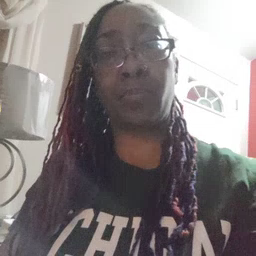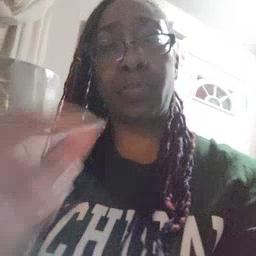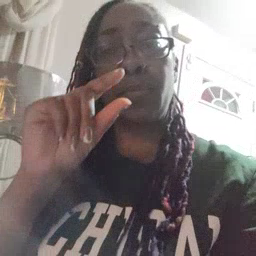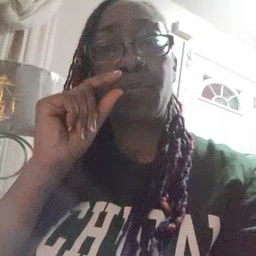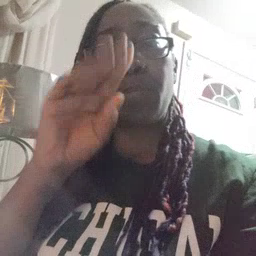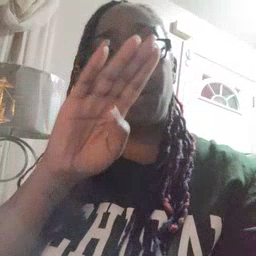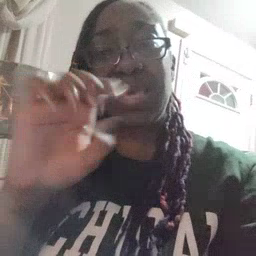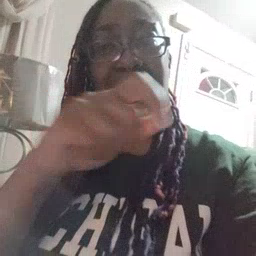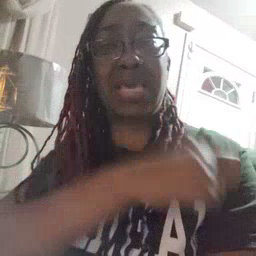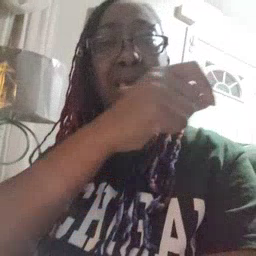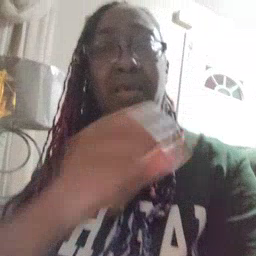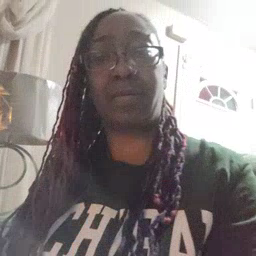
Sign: bee